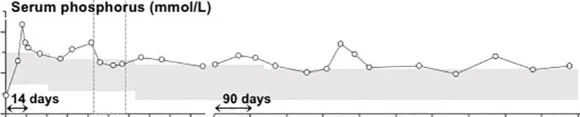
Clinical and molecular findings in a patient with hypophosphatasia. (C) Clinical course of disease in this patient. Upper graph shows changes in serum calcium levels after Payne's correction. Lower graph shows changes in serum ionic phosphate levels. Gray areas indicate age-matched reference ranges. AA therapy at the dose of (i): 6 mg/kg/week, (ii): 2 mg/kg/week, and (iii): 2.4 mg/kg/week. Monitoring frequencies differed among clinical phases, such that monitoring was performed at 4-7-day intervals during pretreatment, initiation of therapy, and interruption of therapy; at 2-4-week intervals during resumption of therapy at a reduced dose; and at 2-3-month intervals during follow-up. Thus, the horizontal line axis from birth to 134 days of age was set to a period of 14 days; from 214 to 1,108 days, it was set to be a period of 90 days. "Day" represents age in days.
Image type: electrography (ekg)